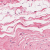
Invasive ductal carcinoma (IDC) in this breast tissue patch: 0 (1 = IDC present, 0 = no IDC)